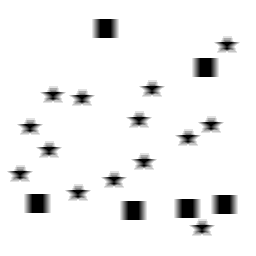
Squares: 6
Triangles: 0
Stars: 14
Total shapes: 20